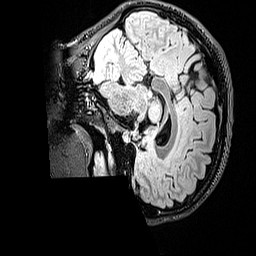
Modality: FLAIR
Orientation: sagittal
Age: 22
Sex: female
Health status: healthy
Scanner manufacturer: siemens
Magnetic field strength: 3 T
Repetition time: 5 s
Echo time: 0.388 s